Question:
I need the sum of all positions from one year for every customer.
In the subquery i've hardcoded the customernumber (mark 1) but it needs to be another customernumber for every row.
The values in mark 2 are wrong.
'''
SELECT CustomerNumber AS Kundennummer,
cont.CompanyName AS Firmenname,
(SELECT SUM(SumPositions) FROM OP_Invoices JOIN BAS_Customers ON OP_Invoices.Contact = BAS_Customers.Contact WHERE YEAR(DocumentDate) = 2018 AND BAS_Customers.CustomerNumber = '28673') AS '2018'
FROM BAS_Customers AS cust
JOIN BAS_Contacts AS cont
ON cust.Contact = cont.GUID
'''
Thanks for your help!
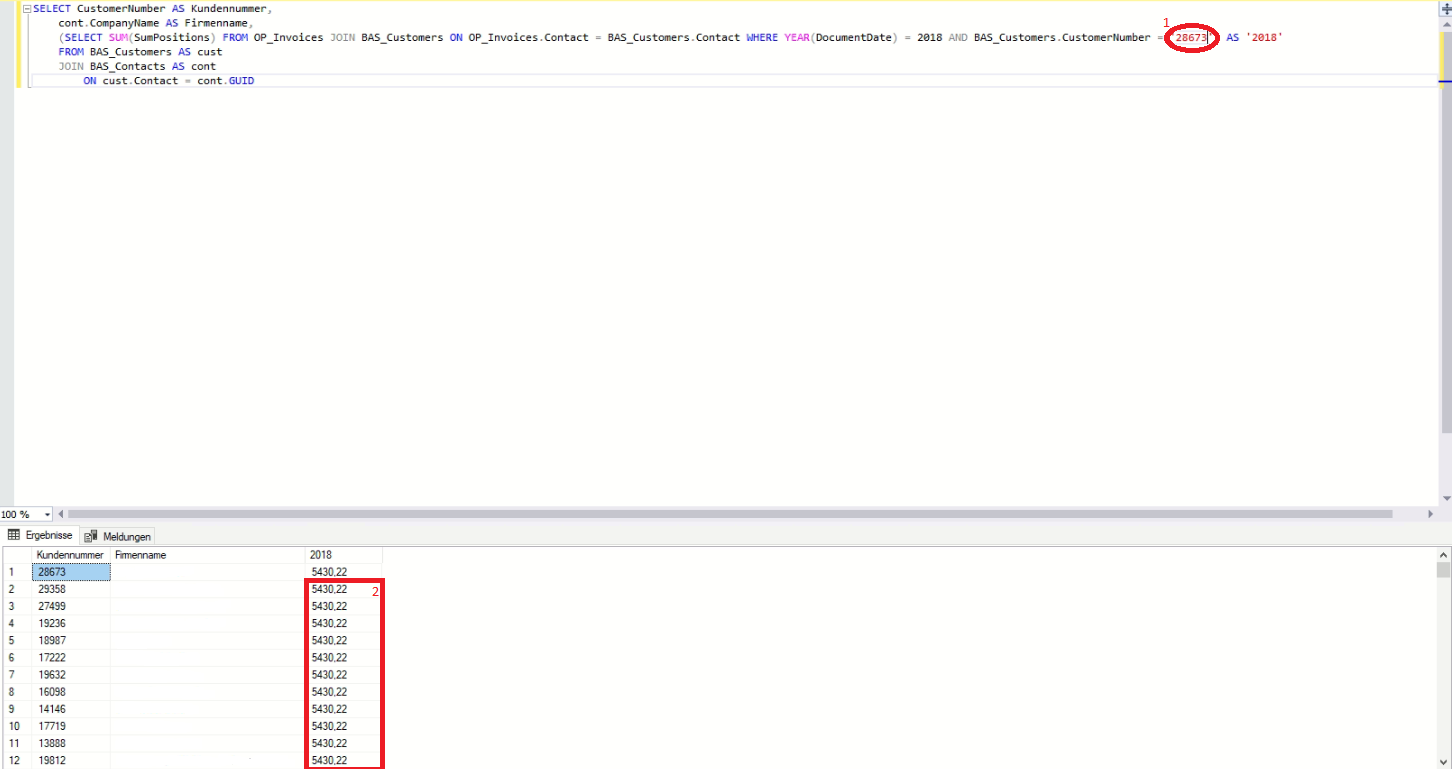
Answer: If 'BAS_Customers' and 'BAS_Contacts' have a one-to-one relationship, then you should be able to use something like this:
'''
SELECT BAS_Customers.CustomerNumber AS Kundennummer,
cont.CompanyName AS Firmenname,
SUM(SumPositions)
FROM OP_Invoices
JOIN BAS_Customers
ON OP_Invoices.Contact = BAS_Customers.Contact
JOIN BAS_Contacts AS cont
ON cust.Contact = cont.GUID
WHERE YEAR(DocumentDate) = 2018
GROUP BY BAS_Customers.CustomerNumber,
cont.CompanyName
'''
Answering your follow up question in the comments:
'''
SELECT BAS_Customers.CustomerNumber AS Kundennummer,
cont.CompanyName AS Firmenname,
SUM(case when YEAR(DocumentDate) = 2018 then SumPositions else 0 end) AS sum_2018,
SUM(case when YEAR(DocumentDate) = 2019 then SumPositions else 0 end) AS sum_2019
FROM OP_Invoices
JOIN BAS_Customers
ON OP_Invoices.Contact = BAS_Customers.Contact
JOIN BAS_Contacts AS cont
ON cust.Contact = cont.GUID
GROUP BY BAS_Customers.CustomerNumber,
cont.CompanyName
'''